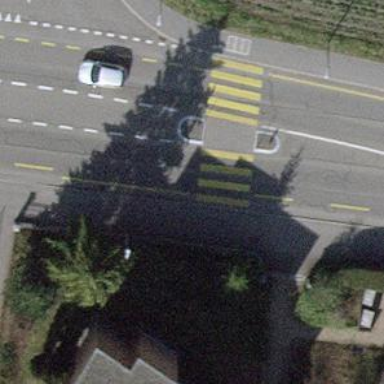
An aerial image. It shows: Primary highway with dedicated lane for cyclists.